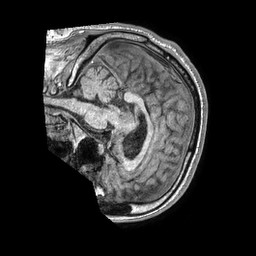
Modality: T1w
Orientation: sagittal
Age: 75
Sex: male
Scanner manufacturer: philips
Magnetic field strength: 1.5 T
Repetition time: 0.007815 s
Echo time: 0.003615 s